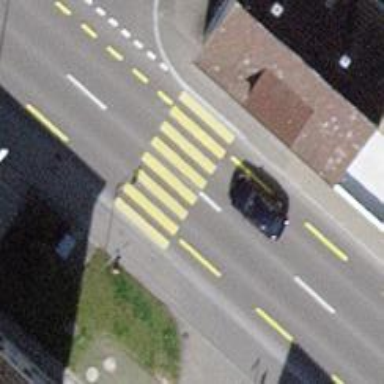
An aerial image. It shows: Uncontrolled zebra crossing on the road.